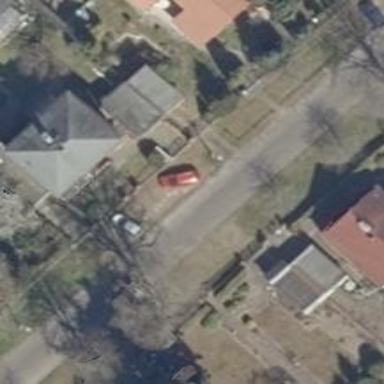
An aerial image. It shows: Asphalt road in residential area.